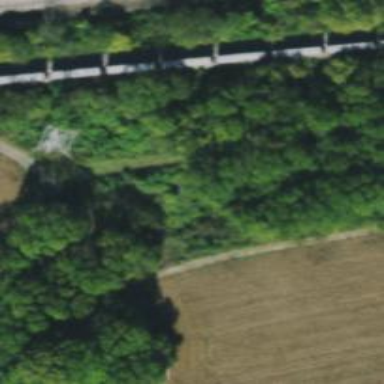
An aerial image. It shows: Track road with cycle track alongside it.